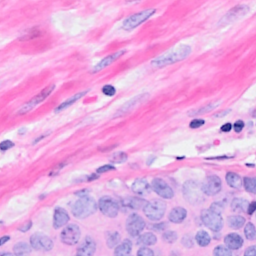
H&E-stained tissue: Breast